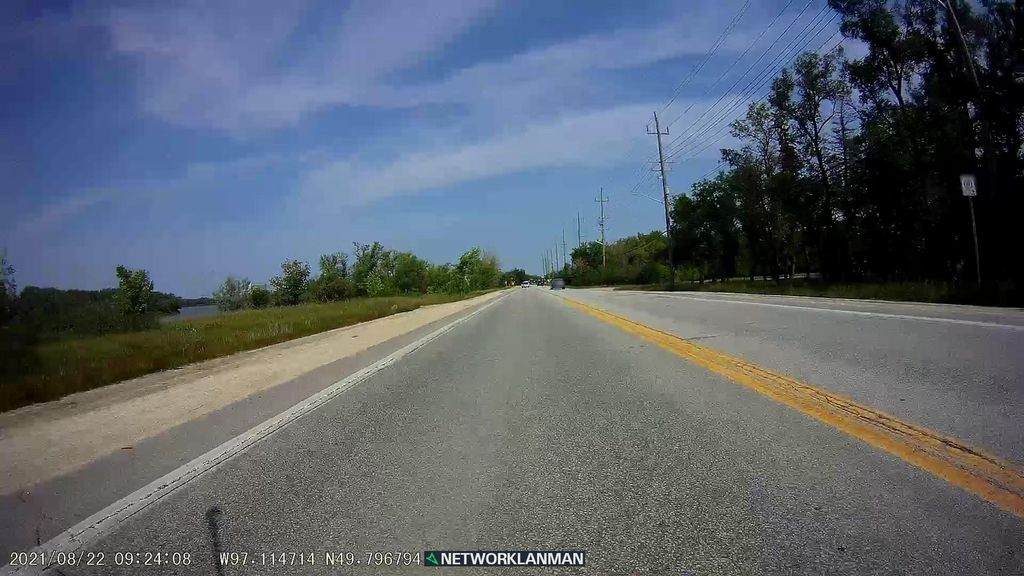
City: winnipeg